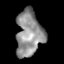
Tissue: lung
Cell type: Myeloid cells
Senescence score: 0.17
Nuclear area (px): 1168
Mean DAPI intensity: 144.478